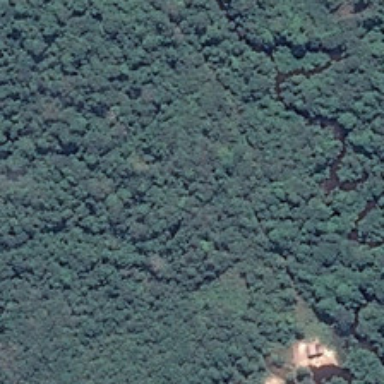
The twisty river in the dense bushes is looming .